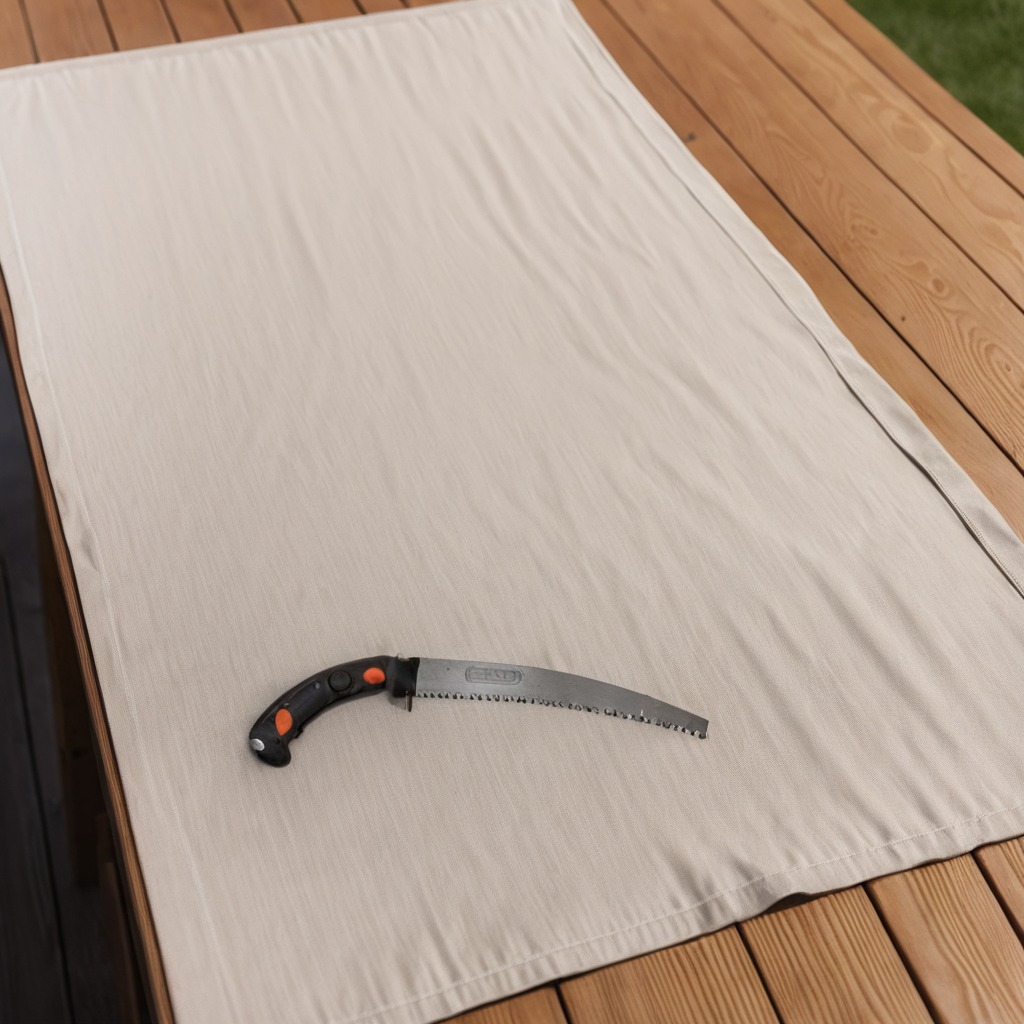
A metal saw is lying on the wooden table.